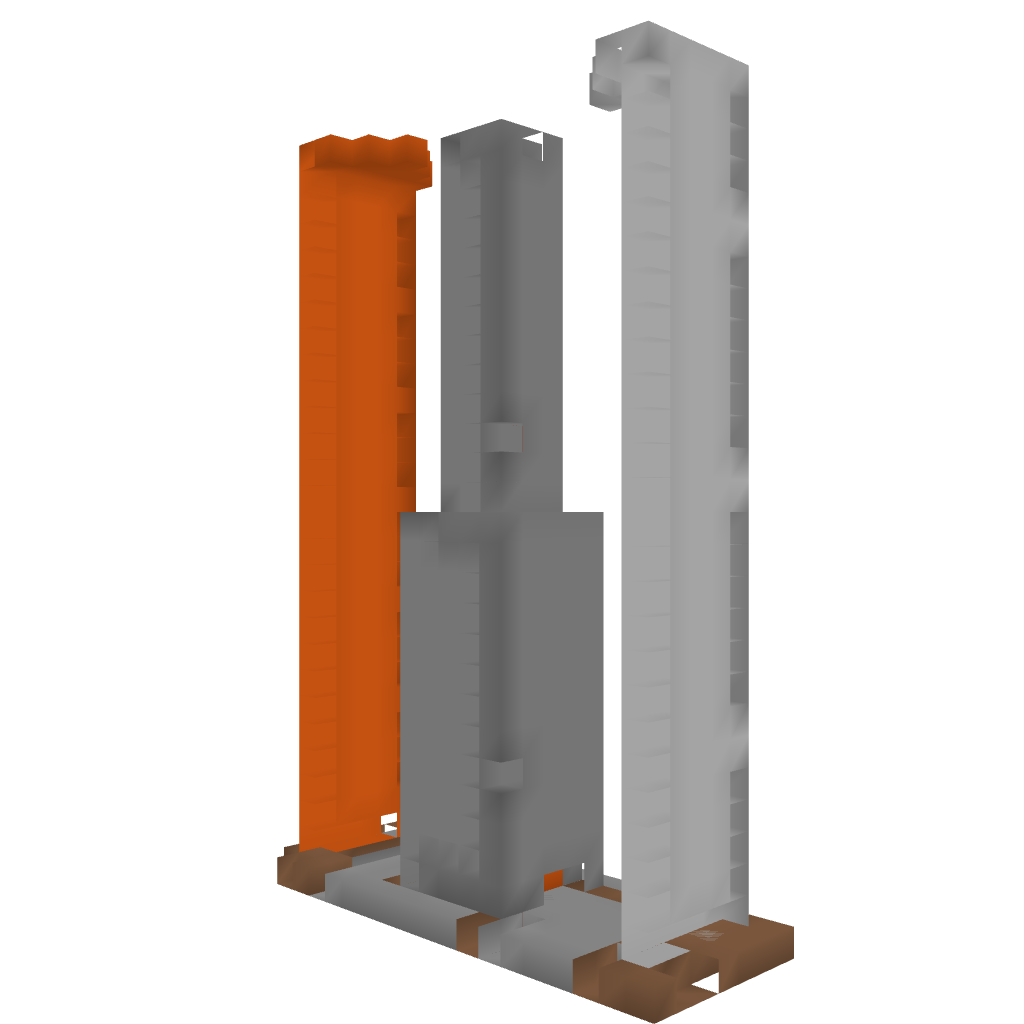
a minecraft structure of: Modern Style Fountain/ town square